Question: The code comes from <URL>
Given that in C++ you can use C libraries would you say that the following code is a legitimate C++ code?
If not what changes need to be applied?
This code compiles with g++ and runs as expected.
UPDATE:
Thank you for all answers. I'm still slightly confused as there's no agreement on whether or not this code comply with C++ standards. Will ask another question to dispel my doubts
UPDATE2:
To moderators who closed this question:
Just noticed that the question has been closed which I think is ridiculous. It's a down-to-earth technical question and I received down-to-earth technical answers.In case you haven't read fully the whole thread, here's the visual representation of the conclusion we've agreed on:

Clearly C++ is not a superset of C.
Closing questions that deal with coding standards is just wrong.
Client:
'''
#include <stdio.h>
#include <stdlib.h>
#include <unistd.h>
#include <errno.h>
#include <string.h>
#include <netdb.h>
#include <sys/types.h>
#include <netinet/in.h>
#include <sys/socket.h>
#include <arpa/inet.h>
#define PORT "3490" // the port client will be connecting to
#define MAXDATASIZE 100 // max number of bytes we can get at once
// get sockaddr, IPv4 or IPv6:
void *get_in_addr(struct sockaddr *sa){
if (sa->sa_family == AF_INET) {
return &(((struct sockaddr_in*)sa)->sin_addr);
}
return &(((struct sockaddr_in6*)sa)->sin6_addr);
}
int main(int argc, char *argv[]){
int sockfd, numbytes;
char buf[MAXDATASIZE];
struct addrinfo hints, *servinfo, *p;
int rv;
char s[INET6_ADDRSTRLEN];
if (argc != 2) {
fprintf(stderr,"usage: client hostname
");
exit(1);
}
memset(&hints, 0, sizeof hints);
hints.ai_family = AF_UNSPEC;
hints.ai_socktype = SOCK_STREAM;
if ((rv = getaddrinfo(argv[1], PORT, &hints, &servinfo)) != 0) {
fprintf(stderr, "getaddrinfo: %s
", gai_strerror(rv));
return 1;
}
// loop through all the results and connect to the first we can
for(p = servinfo; p != NULL; p = p->ai_next) {
if ((sockfd = socket(p->ai_family, p->ai_socktype,
p->ai_protocol)) == -1) {
perror("client: socket");
continue;
}
if (connect(sockfd, p->ai_addr, p->ai_addrlen) == -1) {
close(sockfd);
perror("client: connect");
continue;
}
break;
}
if (p == NULL) {
fprintf(stderr, "client: failed to connect
");
return 2;
}
inet_ntop(p->ai_family, get_in_addr((struct sockaddr *)p->ai_addr),
s, sizeof s);
printf("client: connecting to %s
", s);
freeaddrinfo(servinfo); // all done with this structure
if ((numbytes = recv(sockfd, buf, MAXDATASIZE-1, 0)) == -1) {
perror("recv");
exit(1);
}
buf[numbytes] = '';
printf("client: received '%s'
",buf);
close(sockfd);
return 0;
}
'''
Server:
'''
#include <stdio.h>
#include <stdlib.h>
#include <unistd.h>
#include <errno.h>
#include <string.h>
#include <sys/types.h>
#include <sys/socket.h>
#include <netinet/in.h>
#include <netdb.h>
#include <arpa/inet.h>
#include <sys/wait.h>
#include <signal.h>
#define PORT "3490" // the port users will be connecting to
#define BACKLOG 10 // how many pending connections queue will hold
void sigchld_handler(int s){
while(waitpid(-1, NULL, WNOHANG) > 0);
}
// get sockaddr, IPv4 or IPv6:
void *get_in_addr(struct sockaddr *sa){
if (sa->sa_family == AF_INET) {
return &(((struct sockaddr_in*)sa)->sin_addr);
}
return &(((struct sockaddr_in6*)sa)->sin6_addr);
}
int main(void){
int sockfd, new_fd; // listen on sock_fd, new connection on new_fd
struct addrinfo hints, *servinfo, *p;
struct sockaddr_storage their_addr; // connector's address information
socklen_t sin_size;
struct sigaction sa;
int yes=1;
char s[INET6_ADDRSTRLEN];
int rv;
memset(&hints, 0, sizeof hints);
hints.ai_family = AF_UNSPEC;
hints.ai_socktype = SOCK_STREAM;
hints.ai_flags = AI_PASSIVE; // use my IP
if ((rv = getaddrinfo(NULL, PORT, &hints, &servinfo)) != 0) {
fprintf(stderr, "getaddrinfo: %s
", gai_strerror(rv));
return 1;
}
// loop through all the results and bind to the first we can
for(p = servinfo; p != NULL; p = p->ai_next) {
if ((sockfd = socket(p->ai_family, p->ai_socktype,
p->ai_protocol)) == -1) {
perror("server: socket");
continue;
}
if (setsockopt(sockfd, SOL_SOCKET, SO_REUSEADDR, &yes,
sizeof(int)) == -1) {
perror("setsockopt");
exit(1);
}
if (bind(sockfd, p->ai_addr, p->ai_addrlen) == -1) {
close(sockfd);
perror("server: bind");
continue;
}
break;
}
if (p == NULL) {
fprintf(stderr, "server: failed to bind
");
return 2;
}
freeaddrinfo(servinfo); // all done with this structure
if (listen(sockfd, BACKLOG) == -1) {
perror("listen");
exit(1);
}
sa.sa_handler = sigchld_handler; // reap all dead processes
sigemptyset(&sa.sa_mask);
sa.sa_flags = SA_RESTART;
if (sigaction(SIGCHLD, &sa, NULL) == -1) {
perror("sigaction");
exit(1);
}
printf("server: waiting for connections...
");
while(1) { // main accept() loop
sin_size = sizeof their_addr;
new_fd = accept(sockfd, (struct sockaddr *)&their_addr, &sin_size);
if (new_fd == -1) {
perror("accept");
continue;
}
inet_ntop(their_addr.ss_family,
get_in_addr((struct sockaddr *)&their_addr),
s, sizeof s);
printf("server: got connection from %s
", s);
if (!fork()) { // this is the child process
close(sockfd); // child doesn't need the listener
if (send(new_fd, "Hello, world!", 13, 0) == -1)
perror("send");
close(new_fd);
exit(0);
}
close(new_fd); // parent doesn't need this
}
return 0;
}
'''
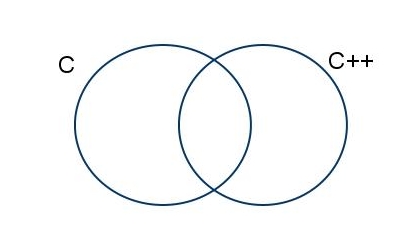
Answer: From your comments it seems like you're really interested in how portable the code is, or "how can you be sure that it will compile on any C++ compiler not just g++".
Since each compiler has s different set of extensions they support (or even a different level of how well they support the standard, or which standard they support), one way is to try compiling it with different compilers.
If you can't do that, you can specify exactly which set of extenstions and/or standards that gcc will use to compile. For example:
'''
--std=c89
--std=c90
--std=c99
--std=gnu90 (default for C compiles)
--std=gnu99
--std=c++98
--std=c++0x
--std=gnu++98 (default for C++ compiles)
--std=gnu++0x
'''
There are probably other, see the gcc docs for more detail: <URL>
Also, the --pedantic option can make gcc much more strict about standards compliance.